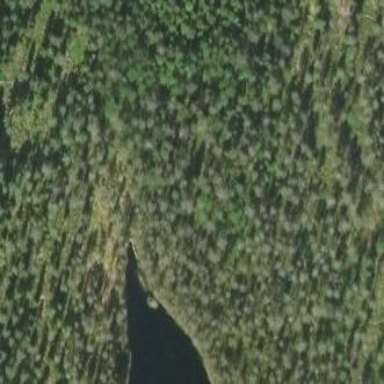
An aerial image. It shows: Woodland with needle-leaved trees.